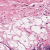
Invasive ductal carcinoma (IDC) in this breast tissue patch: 0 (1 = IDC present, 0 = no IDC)